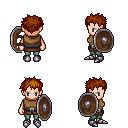
a pixel art fantasy rpg character, female body template, human, light skin, leather chest armor, teal pants, brunette bedhead hairstyle, metal boots, shield, four views (front, back, left, right), 2x2 character sprite sheet, small pixel art, hard edges, no anti-aliasing